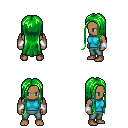
a pixel art fantasy rpg character, male body template, human, dark skin, teal sleeveless shirt, teal pants, green extra-long hairstyle, white cloth bracers, four views (front, back, left, right), 2x2 character sprite sheet, small pixel art, hard edges, no anti-aliasing